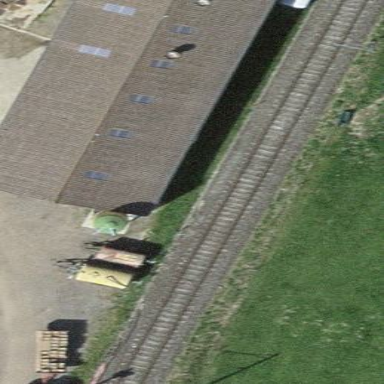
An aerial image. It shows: Barn.